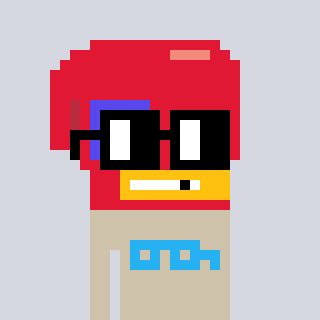
a pixel art character with square black glasses, a boxing glove-shaped head and a bege-colored body on a cool background